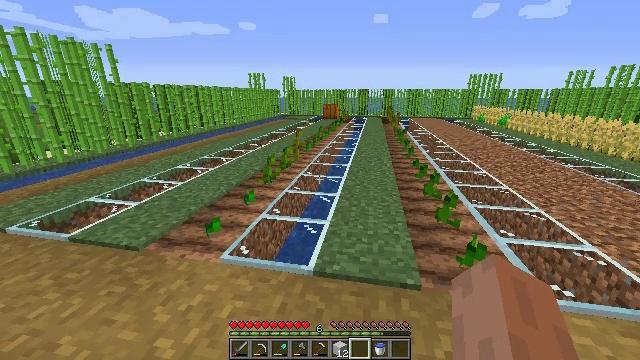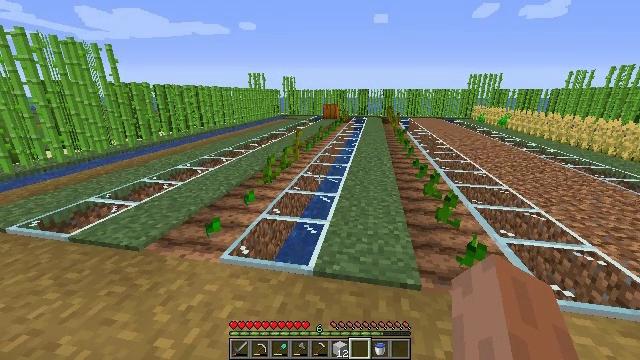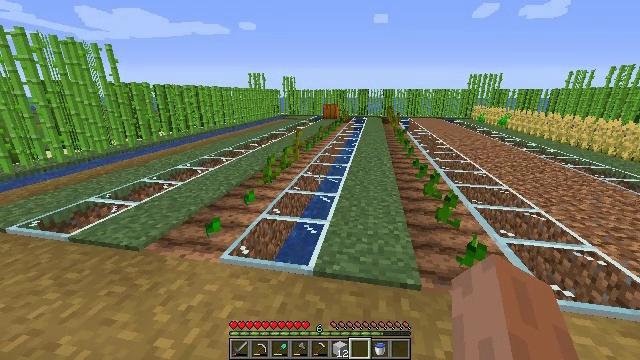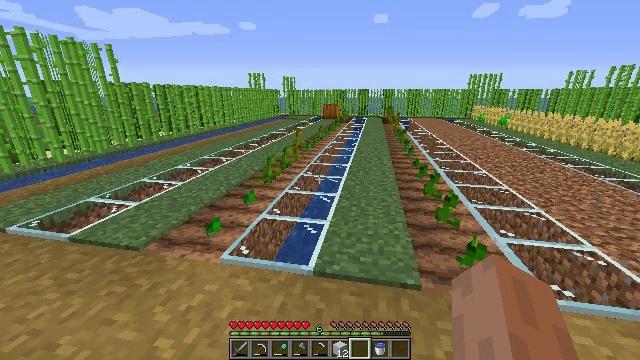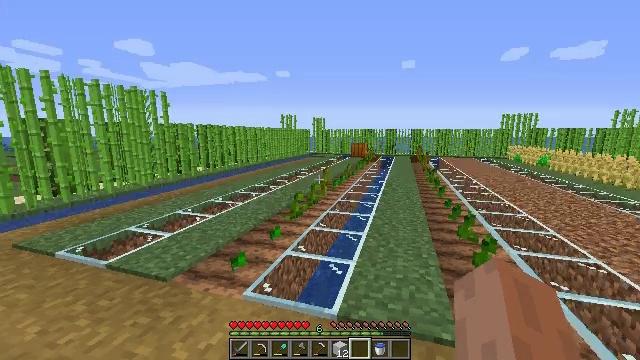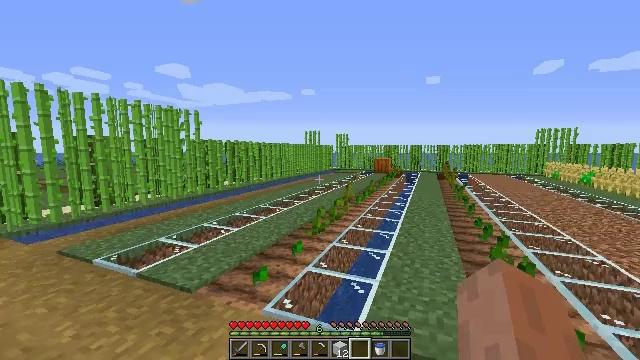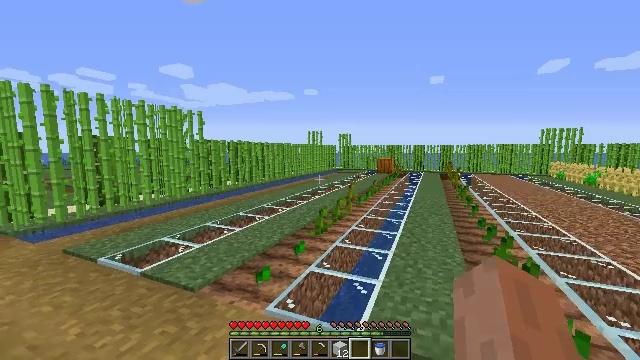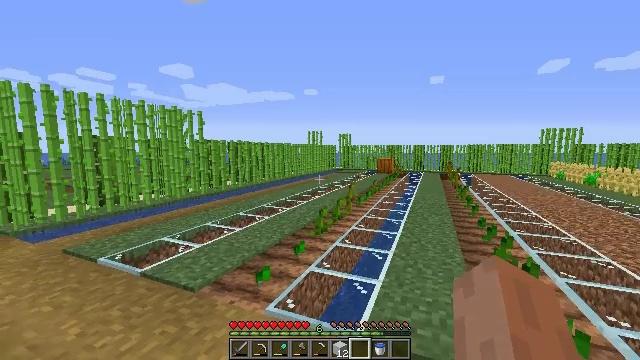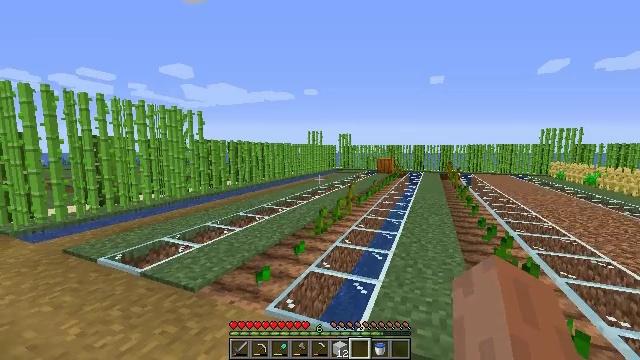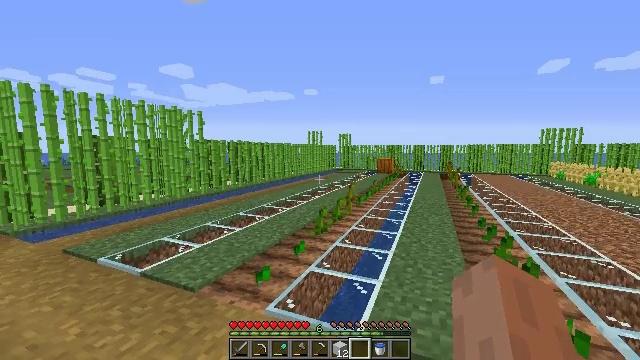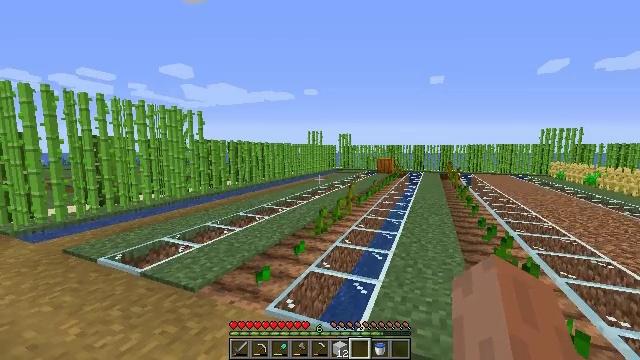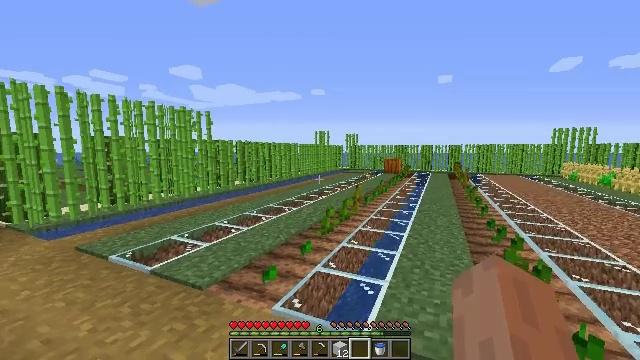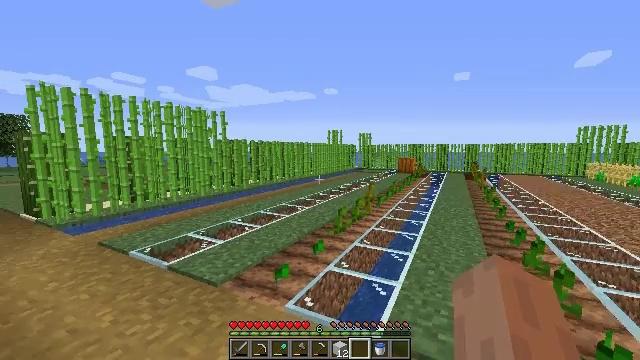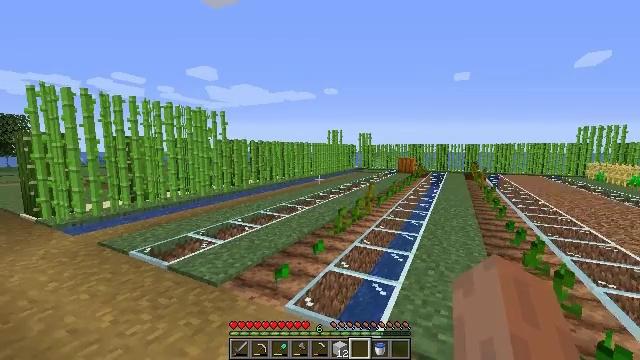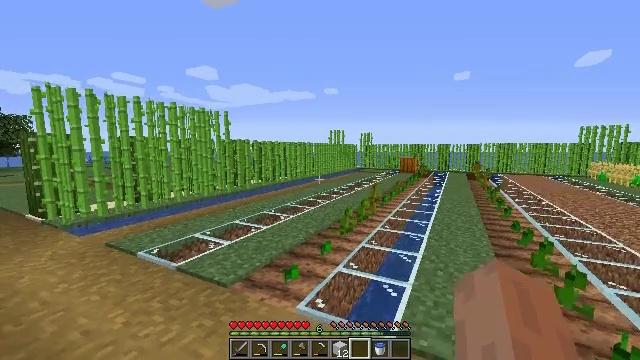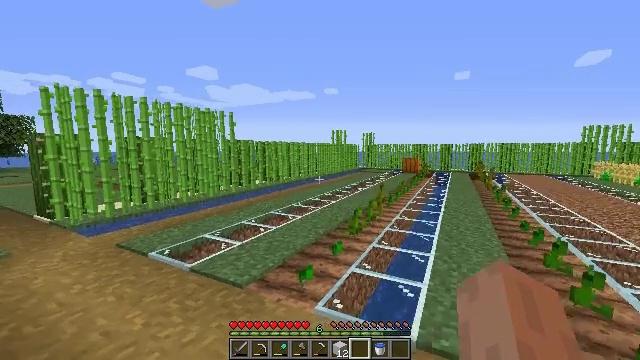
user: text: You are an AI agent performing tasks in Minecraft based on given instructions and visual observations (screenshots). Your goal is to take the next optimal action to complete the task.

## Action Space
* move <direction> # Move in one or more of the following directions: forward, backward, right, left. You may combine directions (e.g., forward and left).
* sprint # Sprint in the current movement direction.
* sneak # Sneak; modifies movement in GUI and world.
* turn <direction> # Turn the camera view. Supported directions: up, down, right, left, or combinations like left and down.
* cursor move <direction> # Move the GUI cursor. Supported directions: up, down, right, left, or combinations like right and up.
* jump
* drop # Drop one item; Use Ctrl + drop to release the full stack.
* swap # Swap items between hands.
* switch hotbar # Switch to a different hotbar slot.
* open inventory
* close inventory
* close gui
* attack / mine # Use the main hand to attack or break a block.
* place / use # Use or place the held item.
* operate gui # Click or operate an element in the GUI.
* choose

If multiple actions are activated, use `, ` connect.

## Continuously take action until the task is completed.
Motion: motion action
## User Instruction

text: drop white concrete
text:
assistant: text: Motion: no_op
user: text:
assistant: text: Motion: no_op
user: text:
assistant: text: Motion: no_op
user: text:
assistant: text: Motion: turn left and up
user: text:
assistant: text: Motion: turn left and up
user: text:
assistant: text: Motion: no_op
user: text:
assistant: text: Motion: no_op
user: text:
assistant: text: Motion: no_op
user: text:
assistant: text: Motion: no_op
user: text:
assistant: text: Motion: no_op
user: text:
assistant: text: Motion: turn left
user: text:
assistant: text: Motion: turn left
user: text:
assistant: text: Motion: move left
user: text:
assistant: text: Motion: move left
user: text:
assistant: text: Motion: move left
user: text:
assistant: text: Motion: move left
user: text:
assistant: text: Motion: move left
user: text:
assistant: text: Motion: move left
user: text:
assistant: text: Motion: no_op
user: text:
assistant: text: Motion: no_op
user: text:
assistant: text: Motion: turn right
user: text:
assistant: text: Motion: turn right and down
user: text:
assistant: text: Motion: turn right
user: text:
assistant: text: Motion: no_op
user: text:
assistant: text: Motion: no_op
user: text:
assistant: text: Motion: no_op
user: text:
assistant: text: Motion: no_op
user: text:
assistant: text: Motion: no_op
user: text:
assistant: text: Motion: no_op
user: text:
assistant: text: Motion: no_op